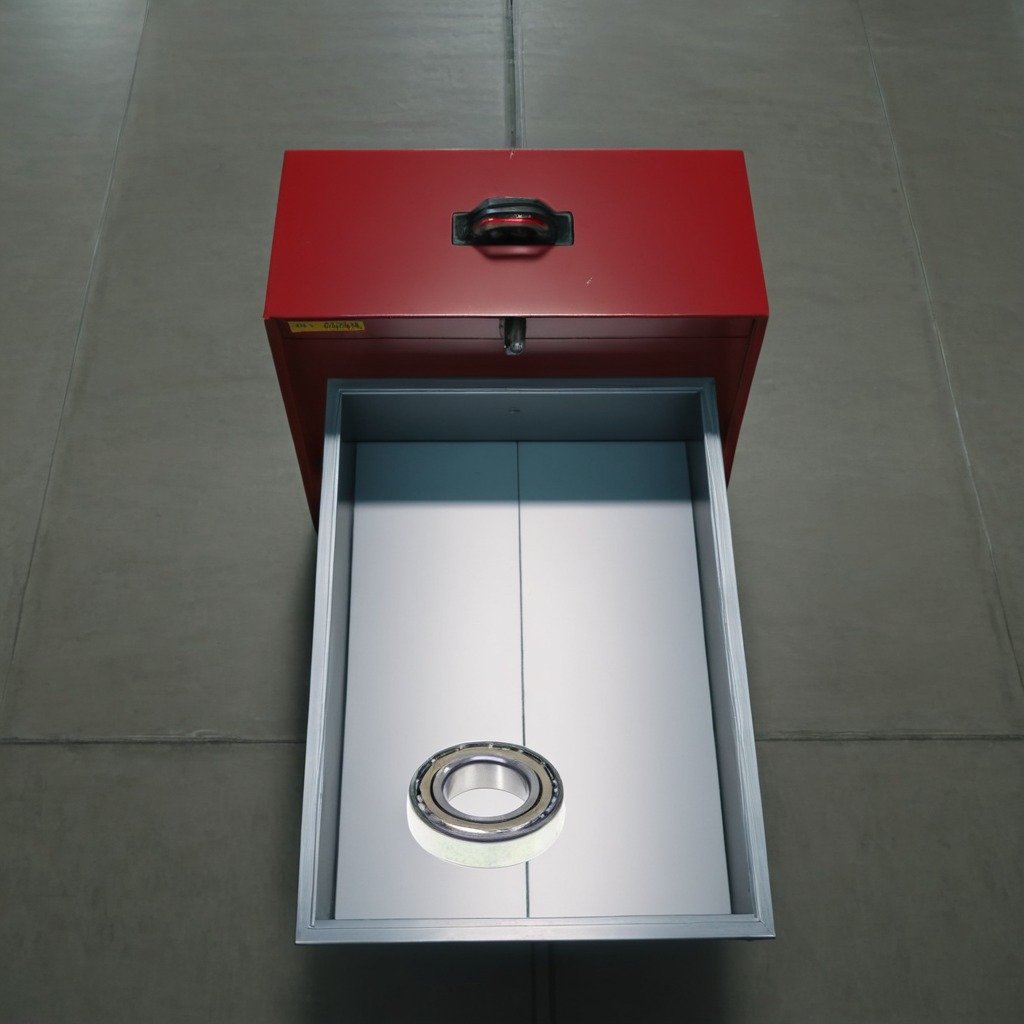
A metal ball bearing is lying on the toolbox surface.